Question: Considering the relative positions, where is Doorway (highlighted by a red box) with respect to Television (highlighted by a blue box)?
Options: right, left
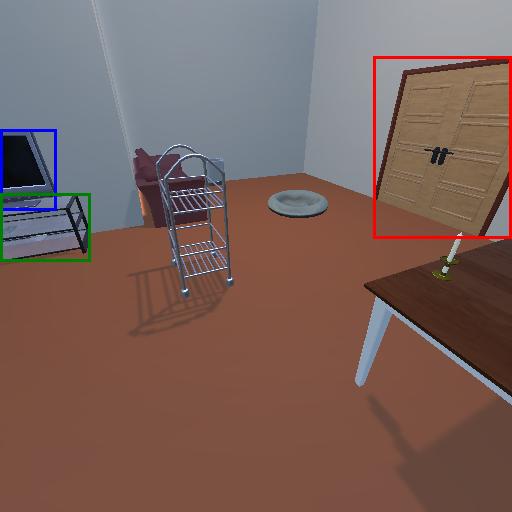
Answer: right